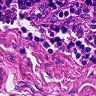
Metastatic tissue present: no